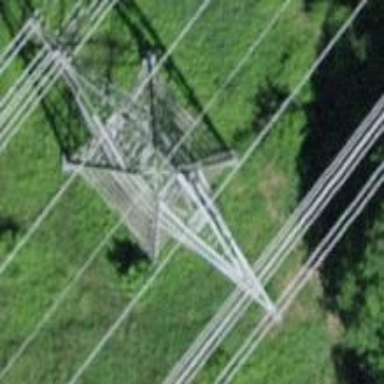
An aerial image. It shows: Power tower.